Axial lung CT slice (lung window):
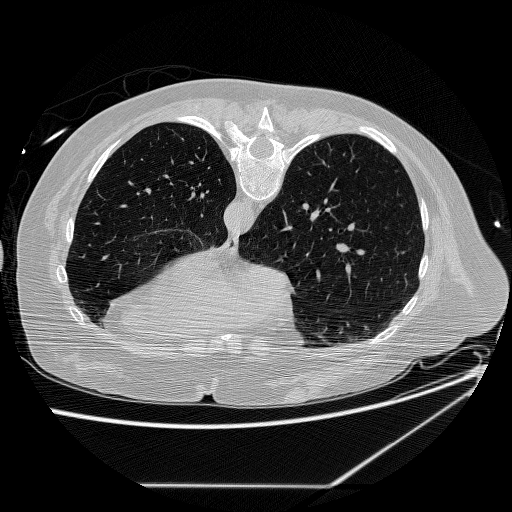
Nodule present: no